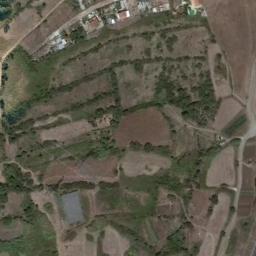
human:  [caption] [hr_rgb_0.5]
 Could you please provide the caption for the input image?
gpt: Many roads and buildings next to many irregularly shaped green fields .

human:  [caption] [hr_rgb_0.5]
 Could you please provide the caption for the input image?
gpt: The bare and green terrace is next to some houses and trees .

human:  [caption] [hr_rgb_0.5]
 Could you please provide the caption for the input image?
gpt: There is a straight path between the terraces .

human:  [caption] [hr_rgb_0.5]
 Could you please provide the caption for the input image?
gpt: There is a building on the terrace .

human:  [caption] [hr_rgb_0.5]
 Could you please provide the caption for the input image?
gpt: There are some green bushes and buildings near the terraces .